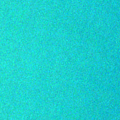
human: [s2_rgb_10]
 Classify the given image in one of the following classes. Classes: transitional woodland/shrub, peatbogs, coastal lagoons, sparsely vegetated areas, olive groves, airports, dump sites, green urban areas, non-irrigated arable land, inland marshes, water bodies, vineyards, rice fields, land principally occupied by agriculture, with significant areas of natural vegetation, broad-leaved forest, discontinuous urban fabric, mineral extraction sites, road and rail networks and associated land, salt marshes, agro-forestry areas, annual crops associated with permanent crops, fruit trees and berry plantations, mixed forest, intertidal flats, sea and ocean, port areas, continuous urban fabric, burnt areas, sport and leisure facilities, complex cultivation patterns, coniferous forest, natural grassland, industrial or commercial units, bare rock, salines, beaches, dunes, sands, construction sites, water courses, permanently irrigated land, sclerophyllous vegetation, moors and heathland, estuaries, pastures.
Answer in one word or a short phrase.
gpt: sea and ocean